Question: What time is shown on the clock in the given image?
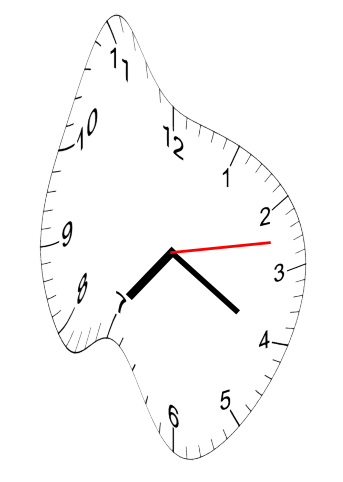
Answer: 07:20:13